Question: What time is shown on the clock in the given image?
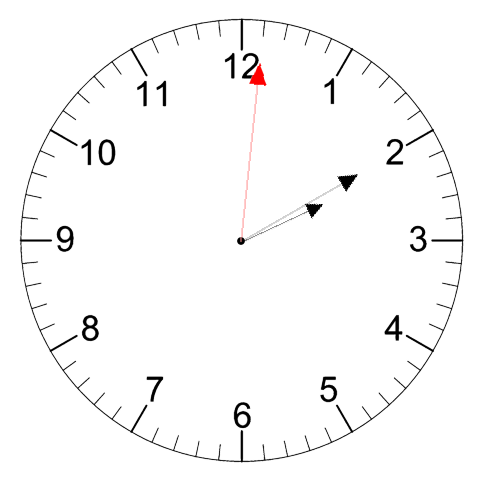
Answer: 02:10:01